Current action and preconditions to check: trajectory_clear

Your task: For each precondition in the list above, predict whether it will hold at this action.

Consider the current scene as observed from the mobile robot's camera, and analyze the predicted future states of all dynamic agents (e.g., people, animals, vehicles, or any moving entities) within the NEXT SECOND.

IMPORTANT: Only answer "very likely" if you are absolutely certain—based on strong, clear evidence—that a dynamic agent will violate the precondition in the predicted future state. Do NOT answer "very likely" for unlikely, ambiguous, or low-probability risks.

Ask yourself for each precondition: Is there a high probability, with clear and convincing evidence, that the predicted future states of any dynamic agent will interfere with the predicted future state of the currently executing action within the NEXT SECOND, causing that precondition to fail?

Assess the risk level based on these predictions. Use "likely" or "very likely" if motions create a clear risk of interference.

Use "neutral" or "improbable" if agents are nearby but their predicted paths are clearly diverging or non-conflicting.

Failure Risk Categories: "very improbable", "improbable", "neutral", "likely", "very likely"

Answer Format: Output ONLY the probability_of_failure value from these categories: "very improbable", "improbable", "neutral", "likely", "very likely"

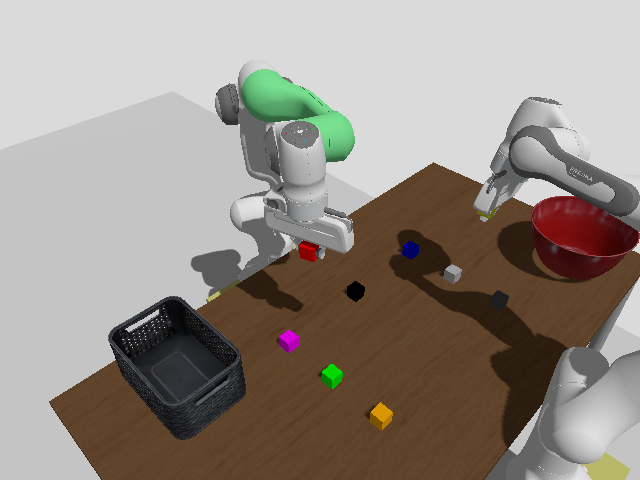

Answer: very improbable